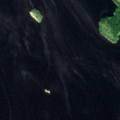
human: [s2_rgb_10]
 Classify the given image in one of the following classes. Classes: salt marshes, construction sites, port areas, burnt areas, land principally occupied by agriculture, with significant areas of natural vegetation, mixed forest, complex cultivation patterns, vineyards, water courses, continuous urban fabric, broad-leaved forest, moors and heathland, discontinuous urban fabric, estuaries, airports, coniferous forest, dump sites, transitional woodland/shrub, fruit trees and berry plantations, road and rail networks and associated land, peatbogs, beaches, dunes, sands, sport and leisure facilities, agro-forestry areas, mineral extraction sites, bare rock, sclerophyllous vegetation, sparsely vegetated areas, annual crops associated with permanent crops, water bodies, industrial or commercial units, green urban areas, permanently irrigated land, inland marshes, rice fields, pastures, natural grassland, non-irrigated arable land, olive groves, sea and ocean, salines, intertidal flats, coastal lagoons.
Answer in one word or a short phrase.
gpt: water bodies